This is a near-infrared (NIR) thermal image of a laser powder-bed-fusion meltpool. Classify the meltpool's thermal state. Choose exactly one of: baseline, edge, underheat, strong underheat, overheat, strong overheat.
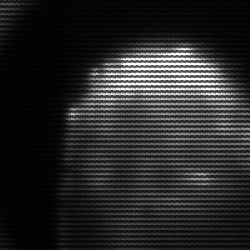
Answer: edge